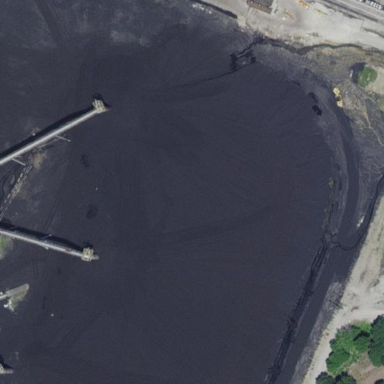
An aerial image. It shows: Heap of something man-made.